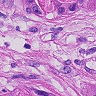
Metastatic tissue present: yes